Question: Can I use someone else's Apple's Developer Certificate and Provisioning Profile to build and run my application on the iPad ? Are the certificates and profiles Machine Specific ?
Actually I am trying to install my friend's dev certificate and it is getting installed but when I am installing the provisioning profile its showing me an yellow warning "
The main question is that The Developer' Certificate and Provisioning profile can be used on different machines or not ?
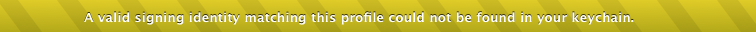
Answer: > "Error: "A valid signing identity
matching this profile could not be
found in your keychain"Solution: Most likely that you have
not downloaded the necessary WWDR
certificate from the Apple developer
site. There is a link to download this
certificate in the 'Certificates'
section of the developer portal. If
you do have the certificate in your
keychain, make sure that it has not
expired (unlikely, as mine is valid
until 2016). Also make sure that your
developer certificate has not expired
(these seem to be valid for only 12
months at a time)."
<URL>